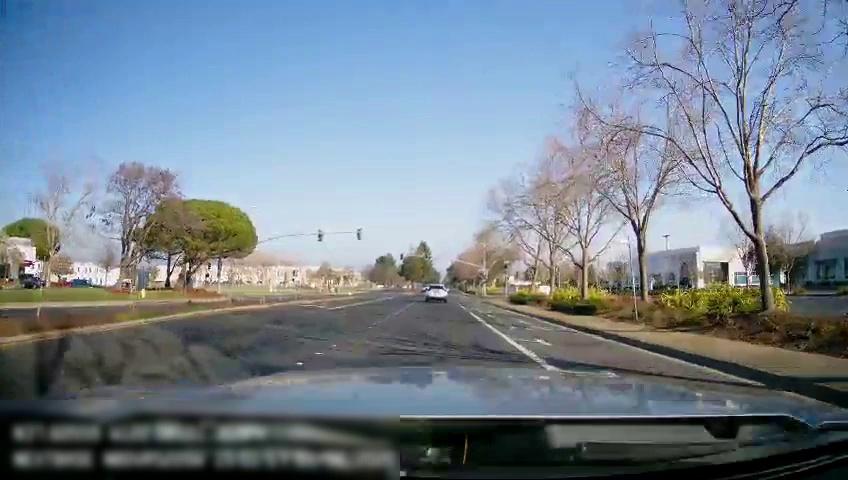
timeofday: Day
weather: Sunny
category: Drivable Space
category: Drivable Space
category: Vehicles | SUV
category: Lanes | Current Lane
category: Lanes | Current Lane
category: Lanes | Alternate Lane
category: Traffic | Lights
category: Traffic | Lights